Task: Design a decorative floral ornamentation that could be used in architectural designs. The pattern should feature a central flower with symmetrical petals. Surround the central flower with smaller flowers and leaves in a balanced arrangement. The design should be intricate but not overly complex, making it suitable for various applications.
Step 648:
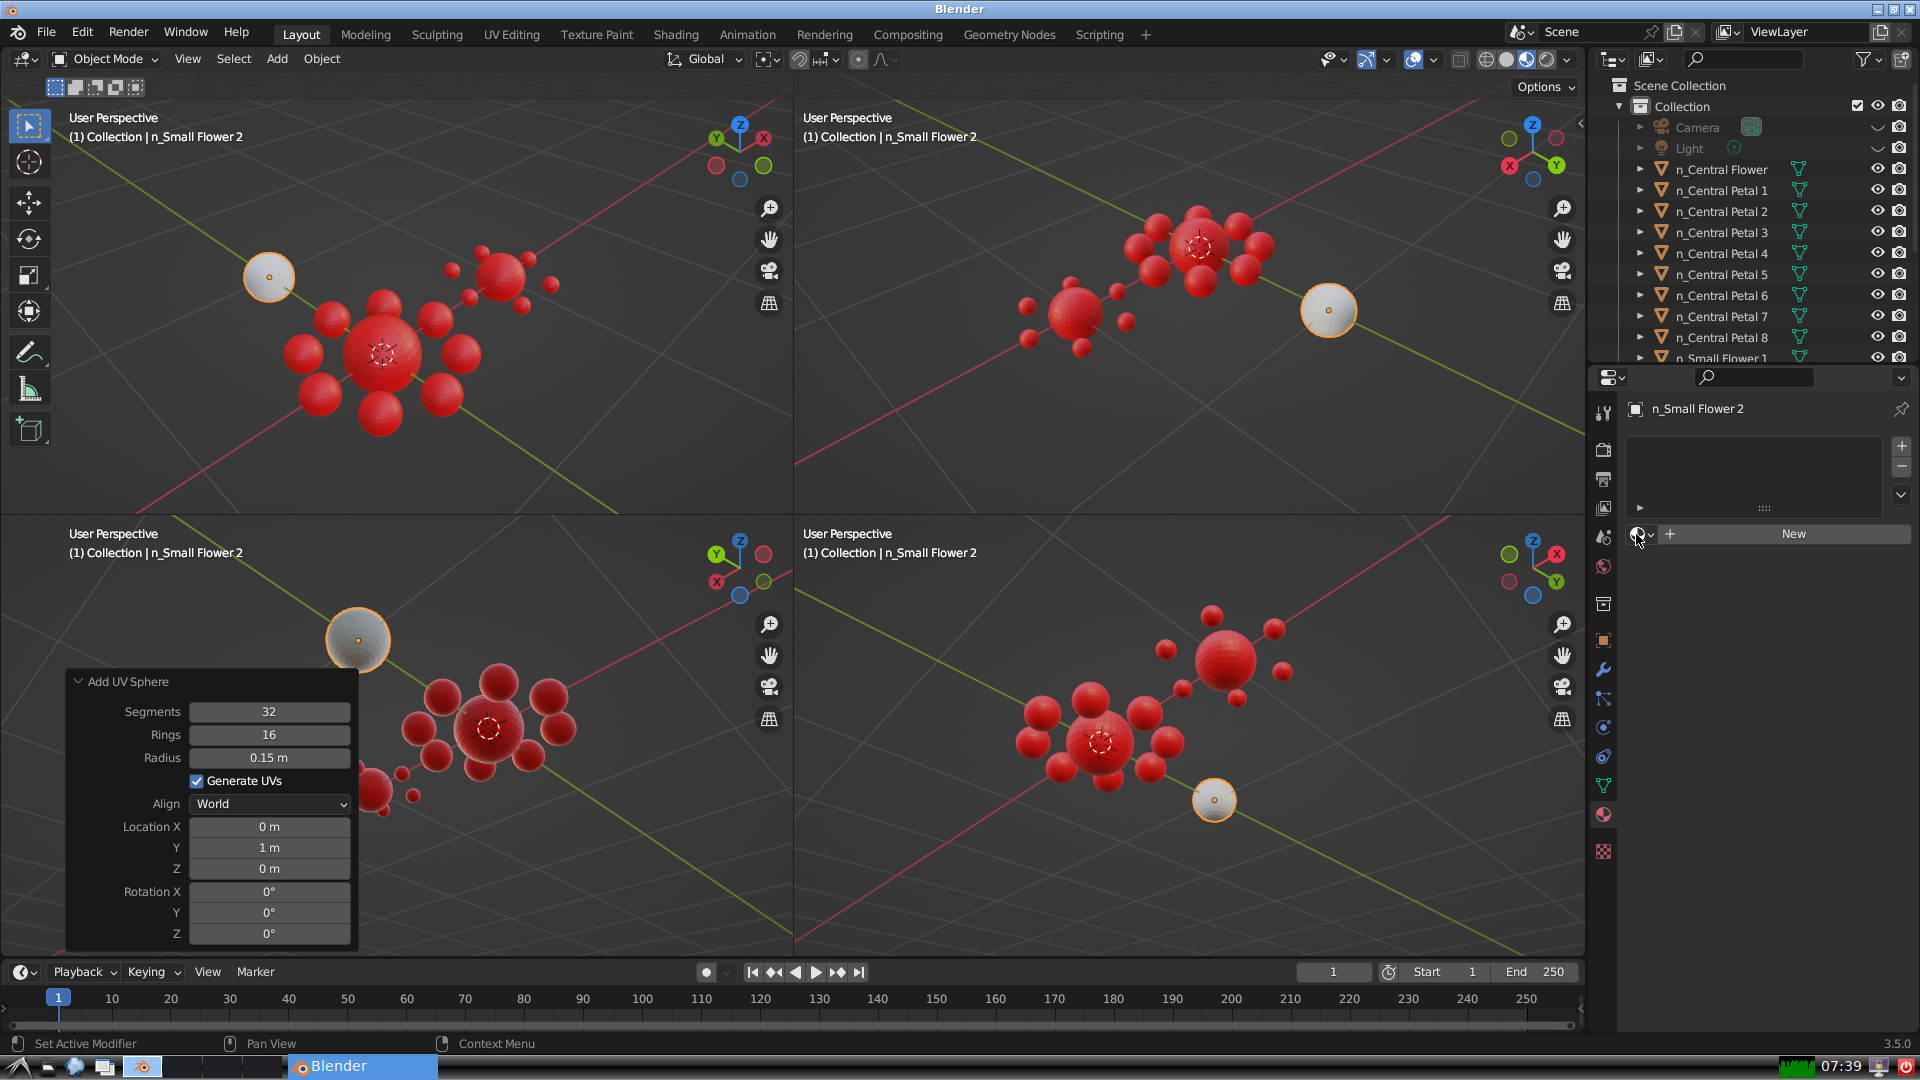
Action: click: no